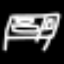
Label: bed